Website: bh-photo
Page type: receipt
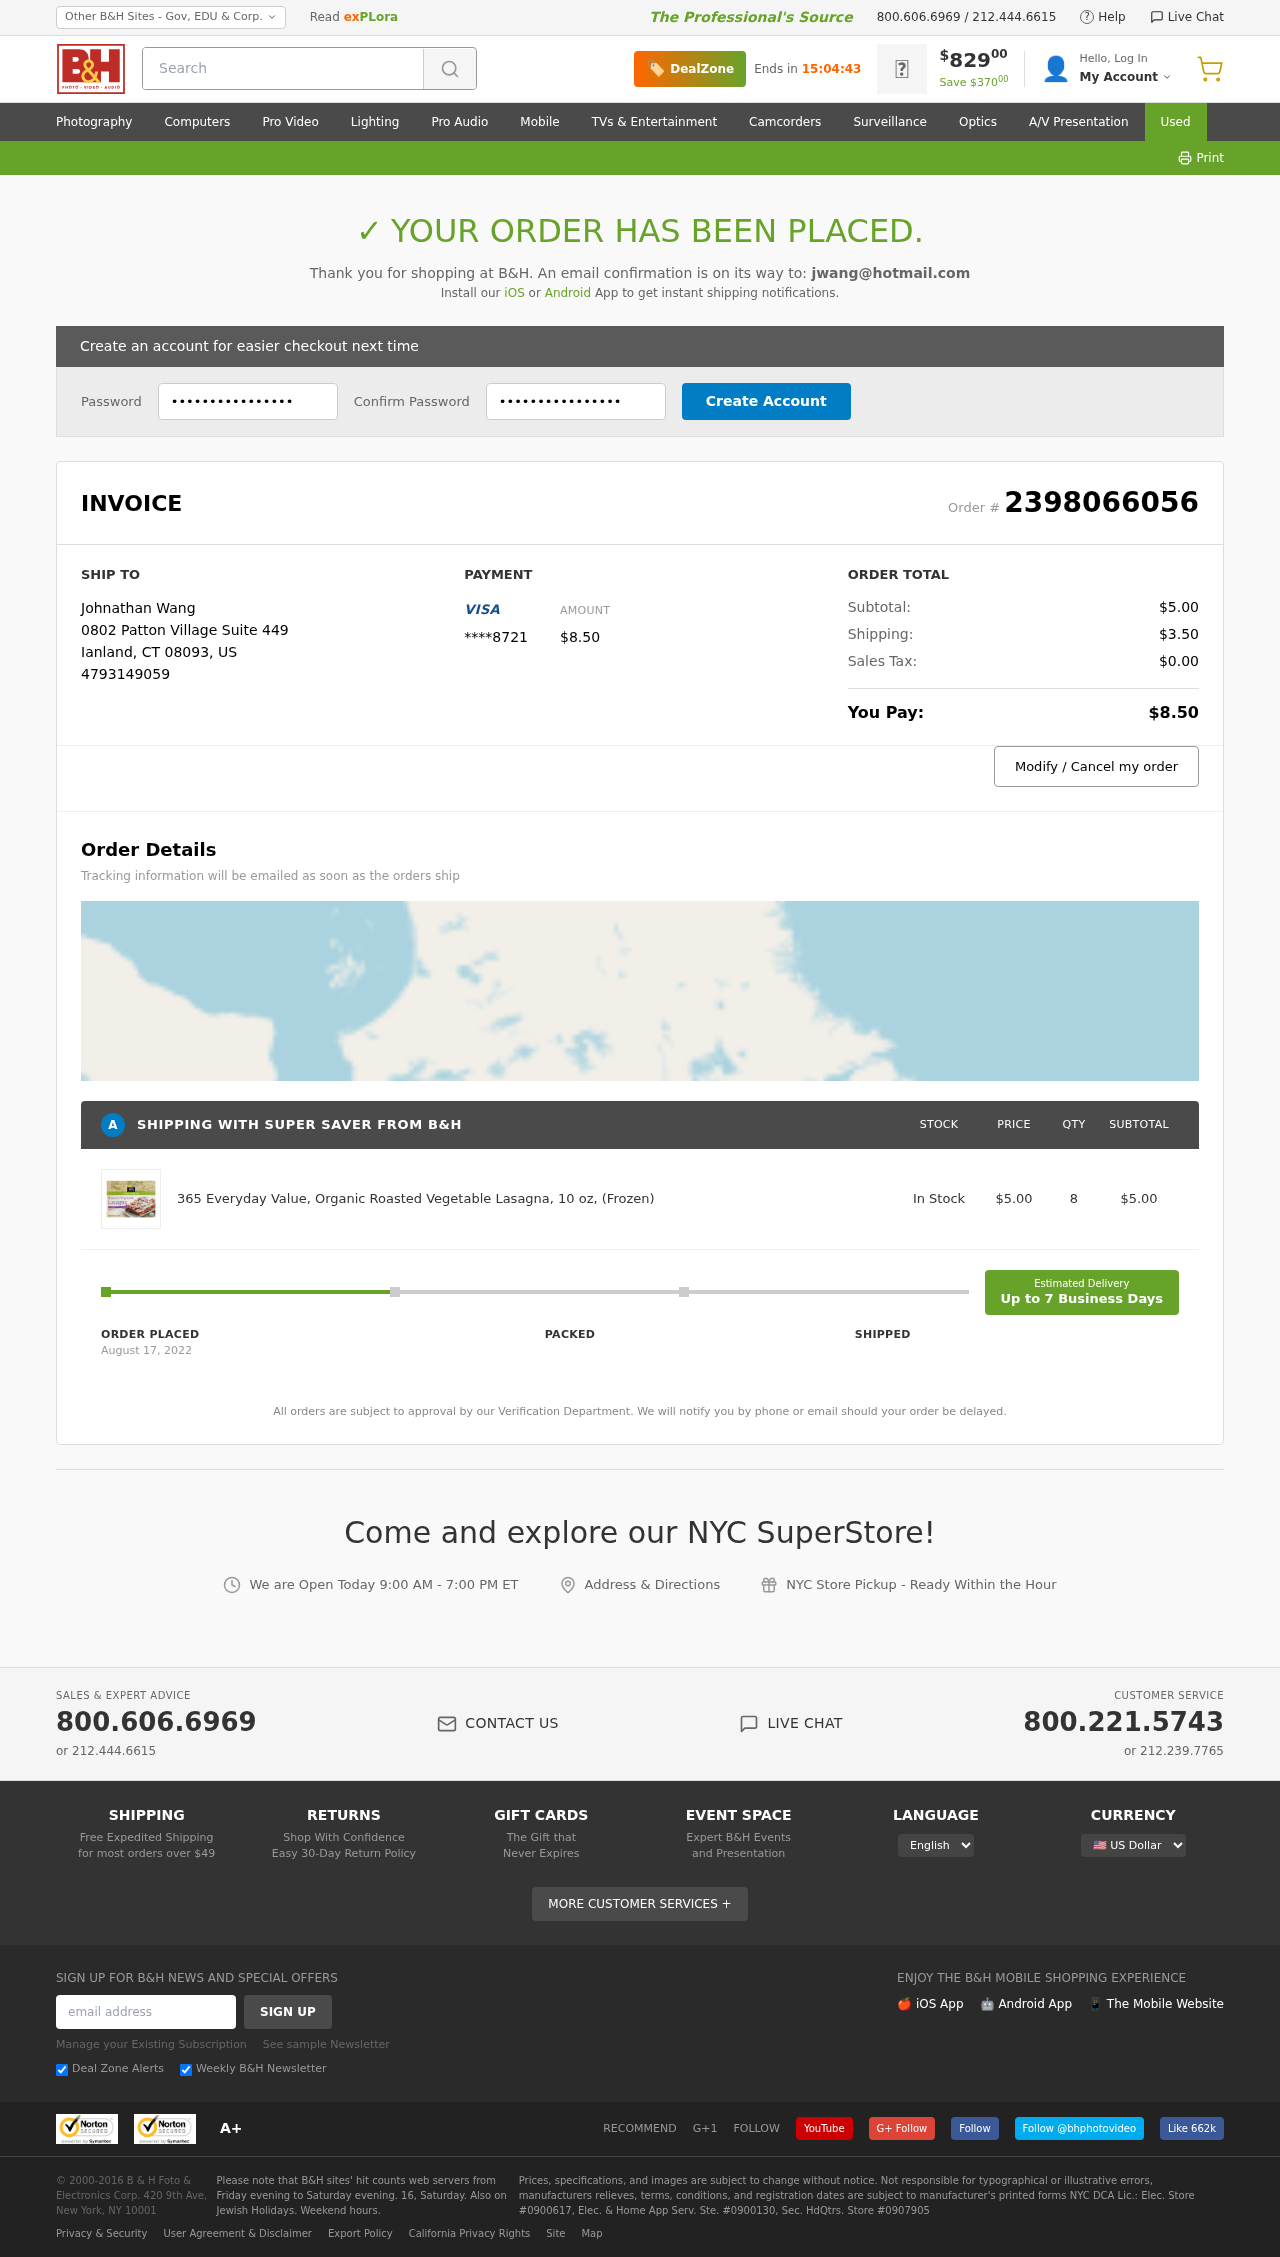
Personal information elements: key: PII_CARD_LAST4
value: ****8721
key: PII_CITY
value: Ianland
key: PII_COUNTRY_CODE
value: US
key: PII_EMAIL
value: jwang@hotmail.com
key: PII_FULLNAME
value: Johnathan Wang
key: PII_PHONE
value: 4793149059
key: PII_POSTCODE
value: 08093
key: PII_STATE_ABBR
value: CT
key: PII_STREET
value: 0802 Patton Village Suite 449
Product elements: key: PRODUCT1_NAME
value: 365 Everyday Value, Organic Roasted Vegetable Lasagna, 10 oz, (Frozen)
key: PRODUCT1_PRICE
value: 5
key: PRODUCT1_QUANTITY
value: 8
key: PRODUCT1_SUBTOTAL
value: $5.00
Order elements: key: ORDER_ID
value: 2398066056
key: ORDER_TOTAL
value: $8.50
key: ORDER_SUBTOTAL
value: $5.00
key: ORDER_SHIPPING_COST
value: $3.50
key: ORDER_TAX
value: $0.00
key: ORDER_DATE
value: August 17, 2022
Search elements: key: HEADER_SEARCH
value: Search